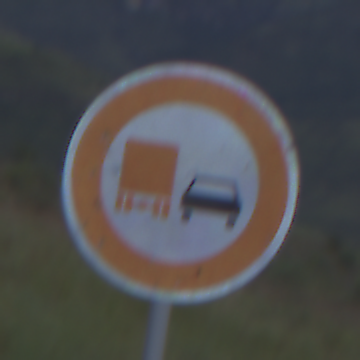
Verkehrszeichen: UeberholverbotKraftfahrzeuge
Umgebung: Outdoor, Nature
Tageszeit: SunriseSunset
Wetter: PartlyCloudy
Licht: Natural
Jahreszeit: NotSpecified
Kontrast: LowContrast